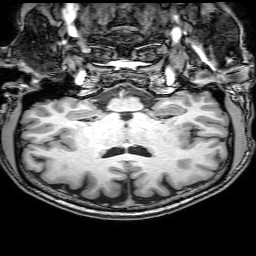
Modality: T1w
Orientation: sagittal
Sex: male
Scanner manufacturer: philips
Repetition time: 0.008055 s
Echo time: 0.00368 s